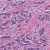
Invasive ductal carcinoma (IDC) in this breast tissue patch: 1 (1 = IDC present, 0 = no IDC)